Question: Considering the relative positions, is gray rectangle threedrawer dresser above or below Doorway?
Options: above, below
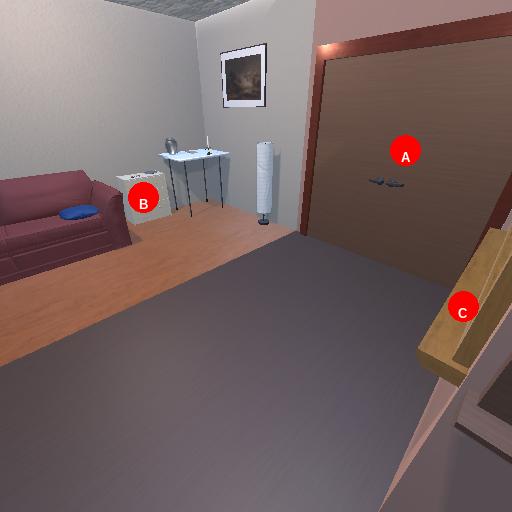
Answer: above